Question: I am trying to publish my game services using Play developer's console.
I am getting the "Ready to publish" button, and all lights are green but when I click the button I get a "An unexpected error occurred. Please try again later." red message on the top of the screen.
I have tried logging out, switching browsers and updating some details but nothing helps.
Here is a screen shot of the situation:

Anyone have an idea what I might try to do in order to resolve this?
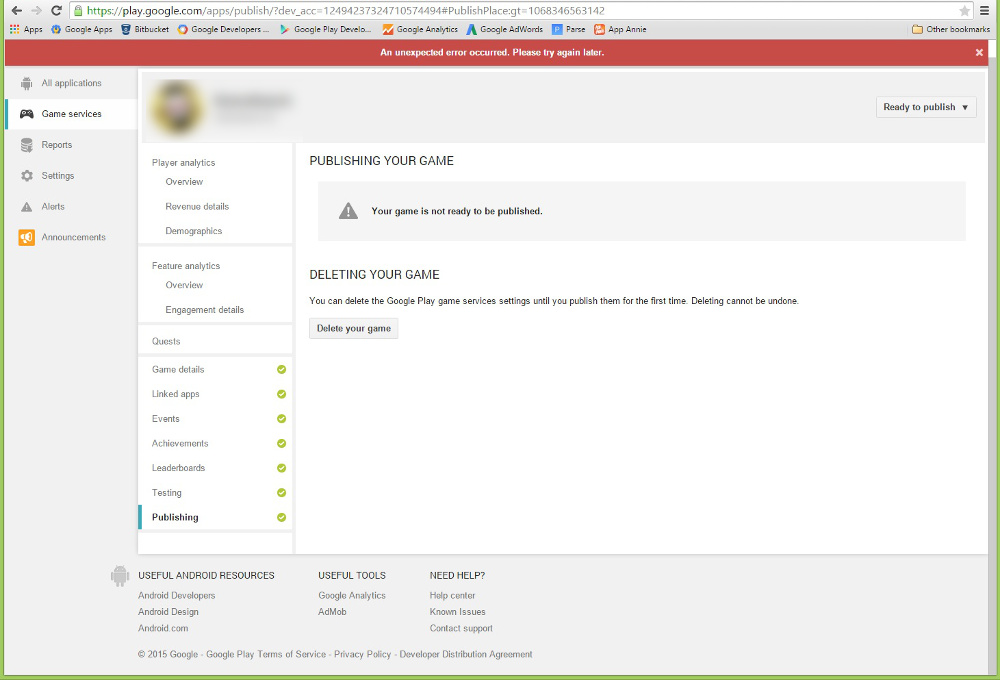
Answer: So I have managed to solve this, and here is what I have done if anyone encounters the same problem. I have read and tried many solutions that were suggested in other posts and contacted Google but nothing worked.
The solution was to remove the linked apps, and add both of them again. I have 2 linked apps, one with the production certificate and one with the debug certificate.
This solution does not make any sense to me, and I guess it is some internal error on Google's side.